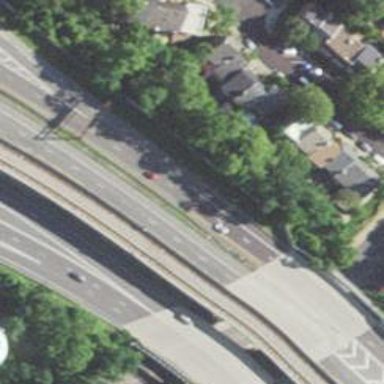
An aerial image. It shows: Motorway junction.